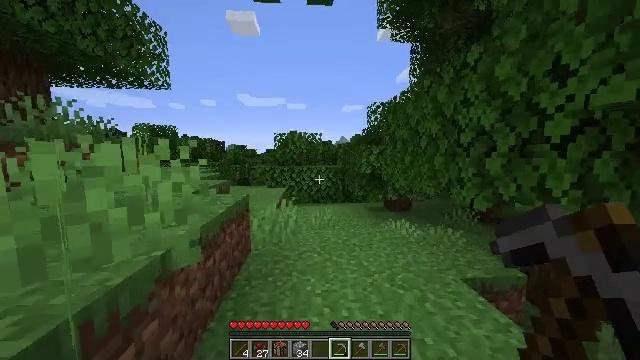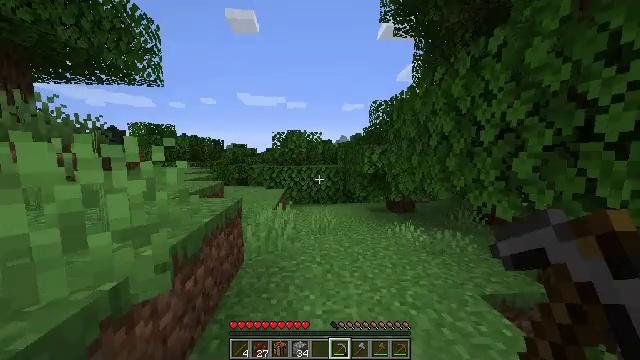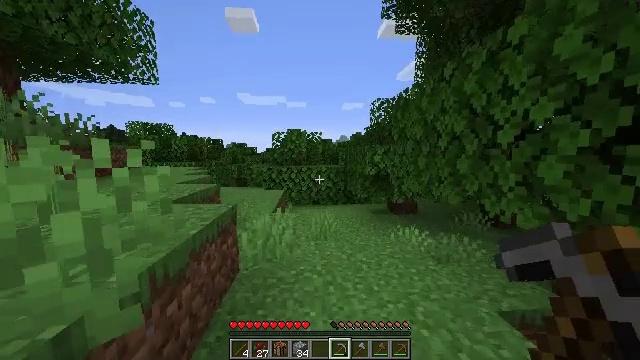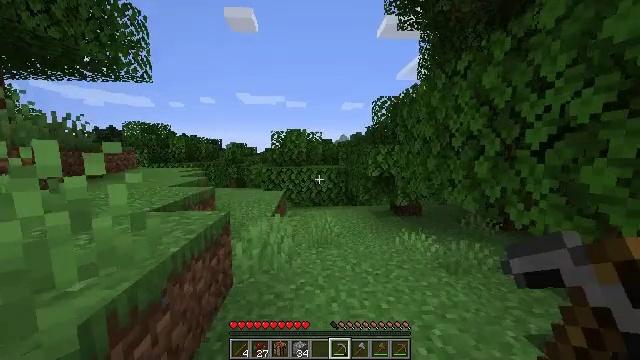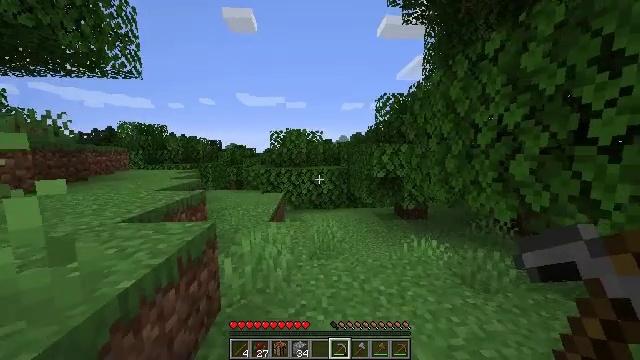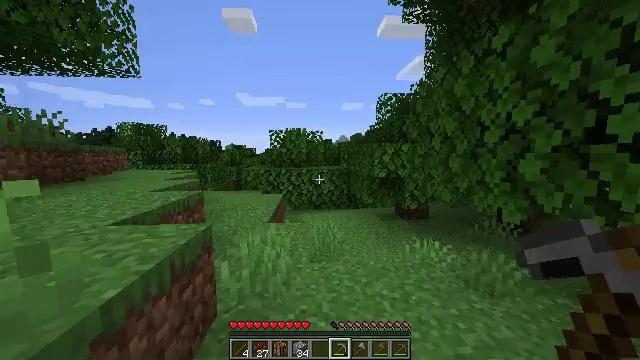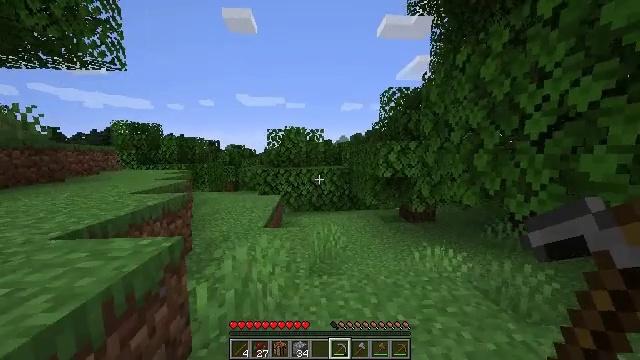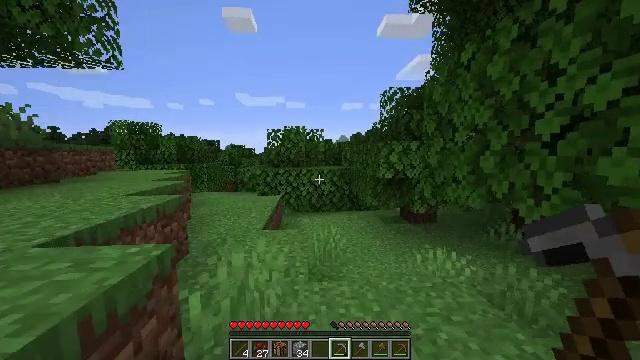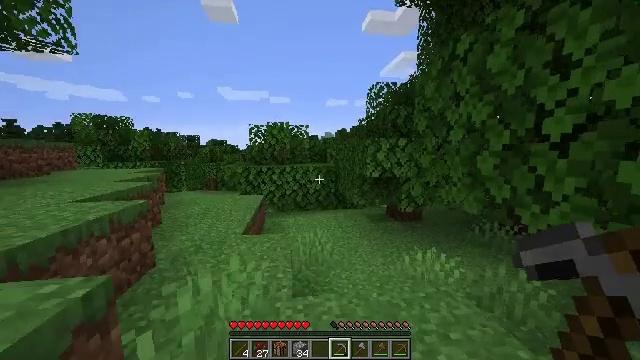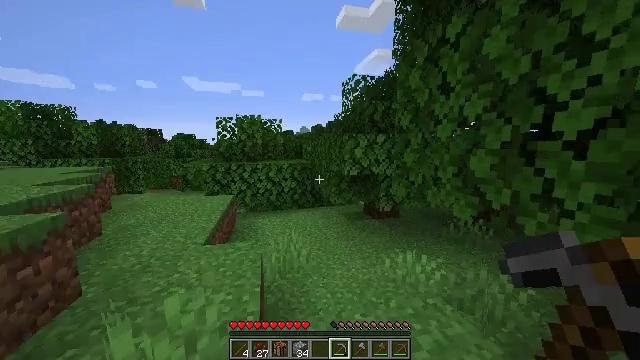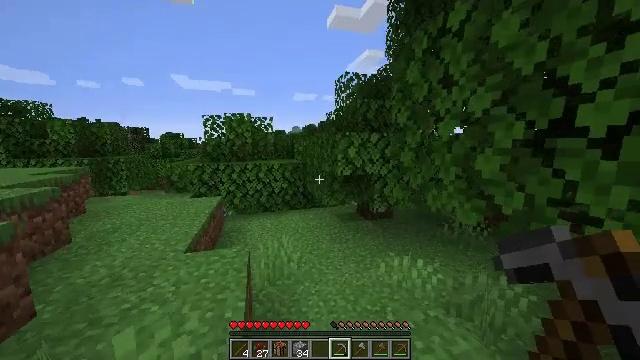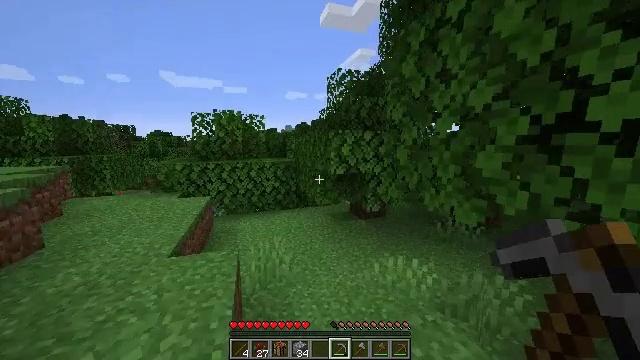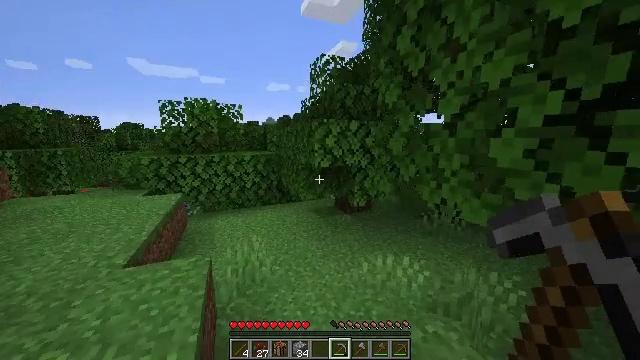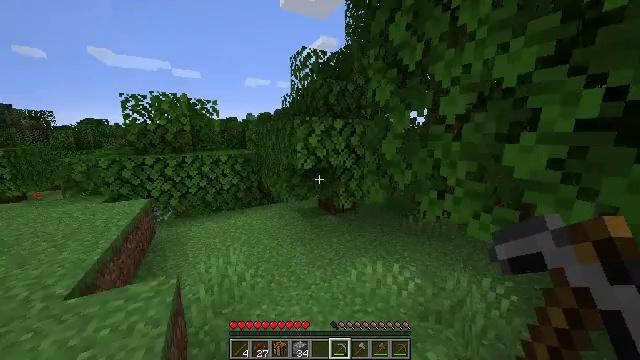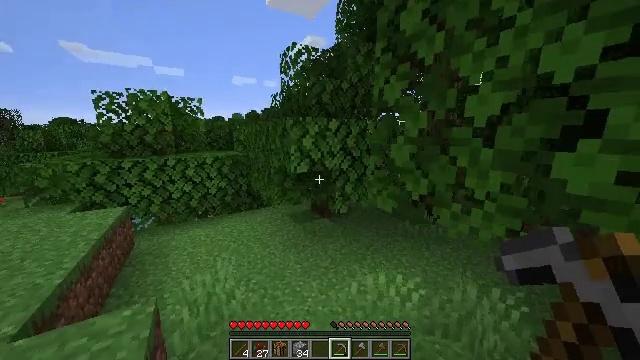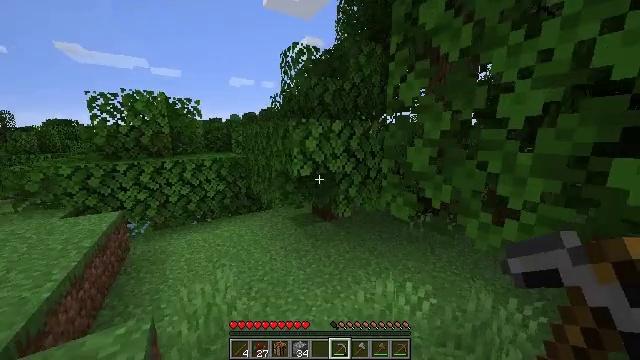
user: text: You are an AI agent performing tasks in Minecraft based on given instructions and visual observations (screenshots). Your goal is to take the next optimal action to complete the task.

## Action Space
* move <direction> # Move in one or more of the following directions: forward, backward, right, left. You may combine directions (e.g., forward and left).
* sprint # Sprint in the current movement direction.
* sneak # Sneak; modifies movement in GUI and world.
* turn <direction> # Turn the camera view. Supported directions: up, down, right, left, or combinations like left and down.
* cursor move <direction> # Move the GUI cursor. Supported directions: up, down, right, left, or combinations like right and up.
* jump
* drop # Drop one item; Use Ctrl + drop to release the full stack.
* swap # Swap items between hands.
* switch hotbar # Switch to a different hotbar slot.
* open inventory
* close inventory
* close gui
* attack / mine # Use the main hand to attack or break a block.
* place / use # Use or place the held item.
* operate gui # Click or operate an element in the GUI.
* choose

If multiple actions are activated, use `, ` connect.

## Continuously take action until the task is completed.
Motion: motion action
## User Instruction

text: Harvest the poppy flower.
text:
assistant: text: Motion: move forward
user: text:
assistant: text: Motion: move forward
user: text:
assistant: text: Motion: move forward
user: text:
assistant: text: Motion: move forward
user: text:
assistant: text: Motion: move forward
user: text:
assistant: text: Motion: move forward
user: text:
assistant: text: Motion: move forward
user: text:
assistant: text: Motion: move forward, turn right
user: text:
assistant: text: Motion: move forward, turn right and down
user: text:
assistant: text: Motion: move forward, turn right
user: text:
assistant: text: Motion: move forward, turn right
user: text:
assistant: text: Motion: move forward, turn right and down
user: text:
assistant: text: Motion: move forward, turn right
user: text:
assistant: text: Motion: move forward and move left, turn right
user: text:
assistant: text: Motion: move forward and move left
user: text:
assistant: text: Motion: move forward and move left, turn right
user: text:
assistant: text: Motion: move forward and move left, turn right and down
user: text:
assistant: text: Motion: move forward, turn right
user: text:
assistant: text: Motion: move forward, turn right
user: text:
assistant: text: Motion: move forward, turn right
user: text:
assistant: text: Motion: move forward
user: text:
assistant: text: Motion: move forward, turn right
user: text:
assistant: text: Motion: move forward, turn right
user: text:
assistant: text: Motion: move forward, turn right
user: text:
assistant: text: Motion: move forward, turn right
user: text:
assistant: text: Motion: move forward, turn right
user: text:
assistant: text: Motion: move forward, turn right
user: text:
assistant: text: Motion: move forward
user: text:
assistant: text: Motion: move forward
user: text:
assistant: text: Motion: move forward